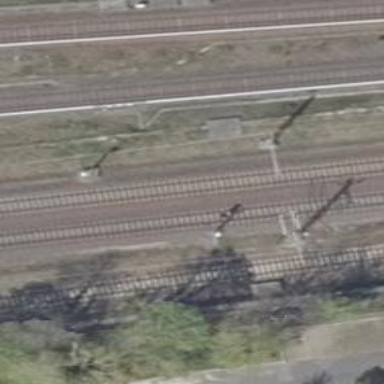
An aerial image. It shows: Railway signal.